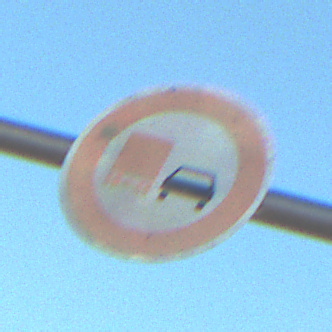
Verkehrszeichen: UeberholverbotKraftfahrzeuge
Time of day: SunriseSunset
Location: Outdoor (Nature)
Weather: Clear
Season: NotSpecified
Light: Natural